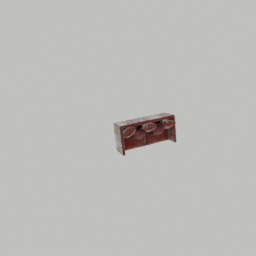
Label: furniture